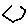
Label: hexagon